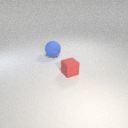
small red rubber cube to the right of large blue rubber sphere